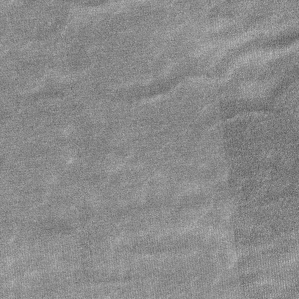
Label: frost